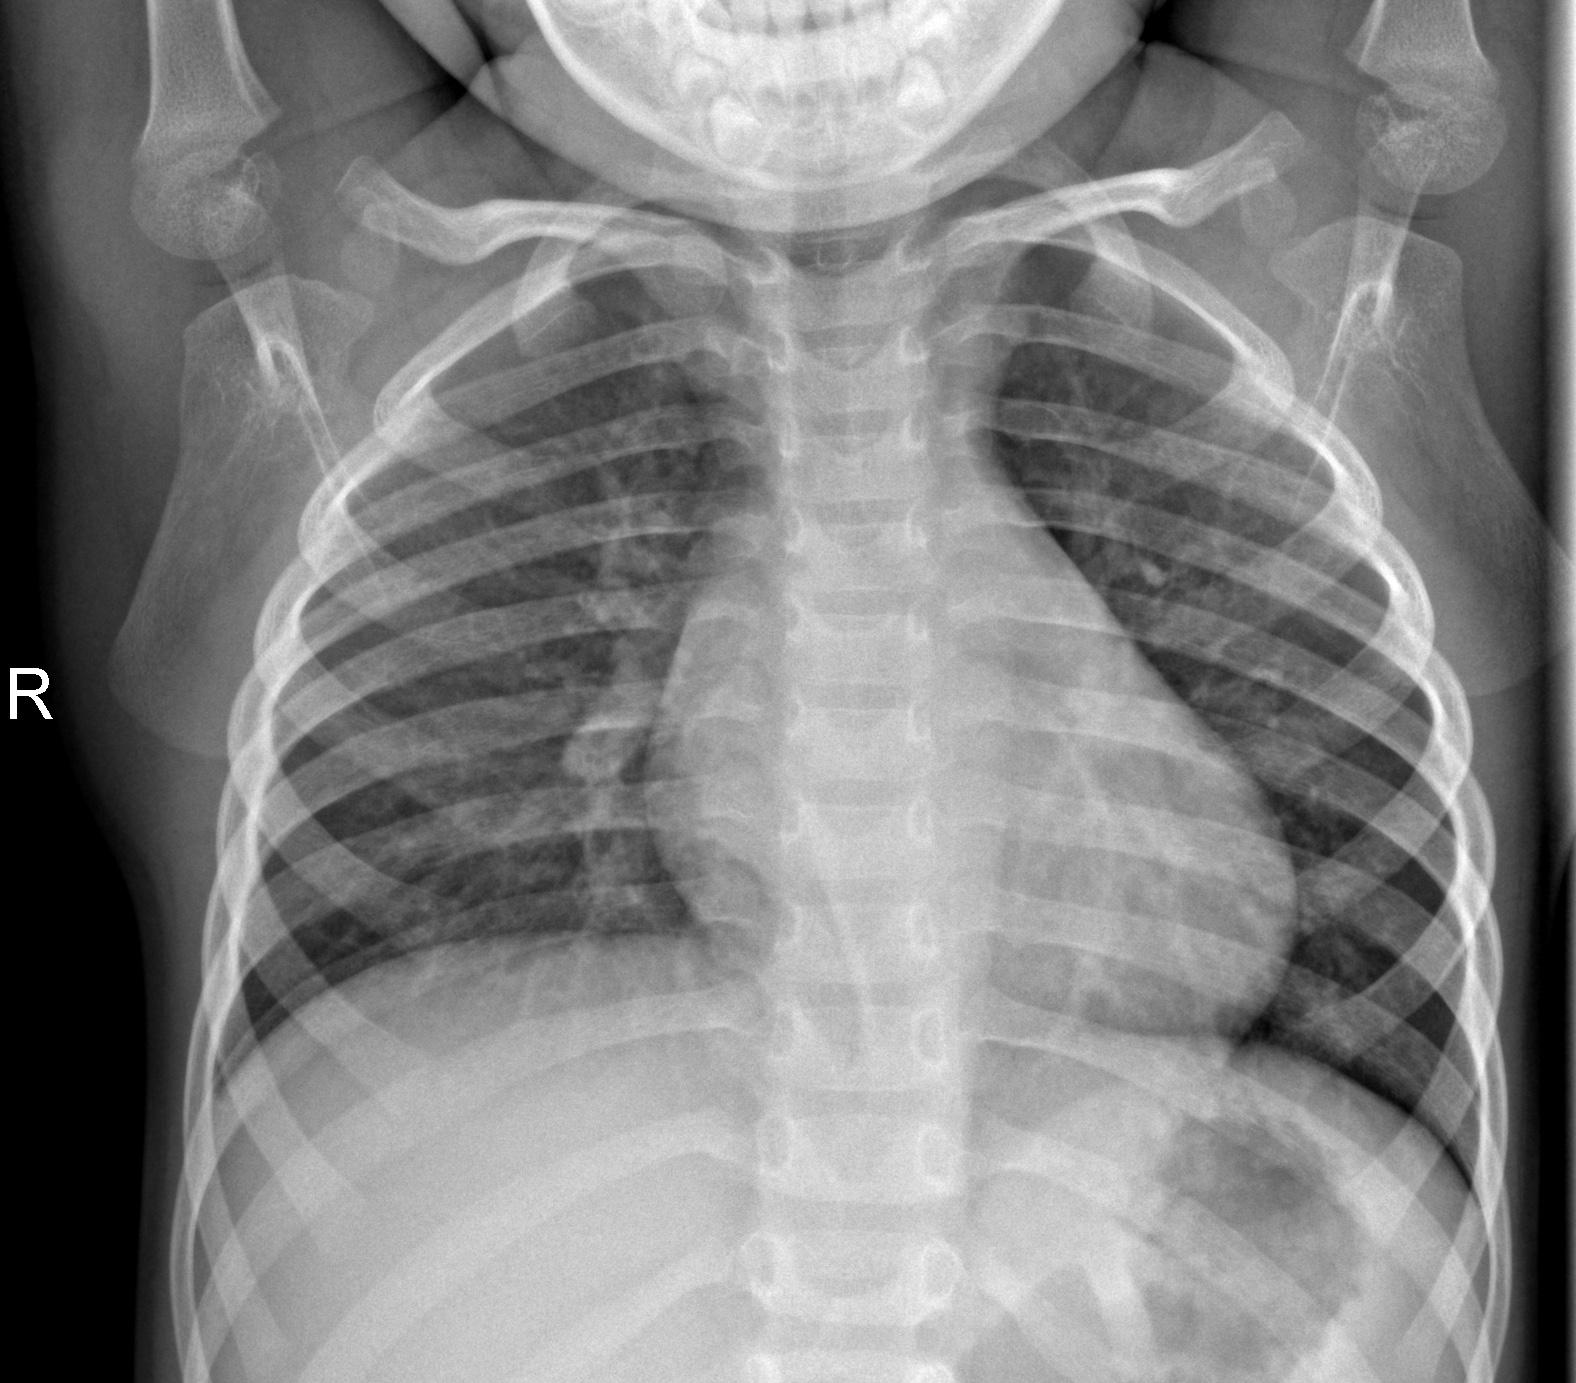
Diagnosis: NORMAL